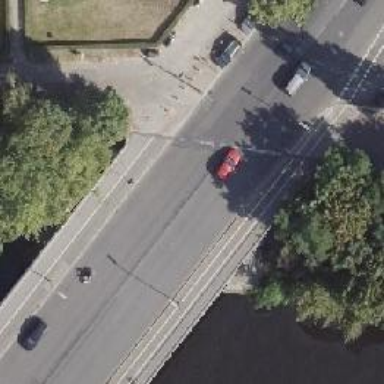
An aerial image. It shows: Secondary road bridge with asphalt surface. There is separate cycle track and sidewalks on both sides.